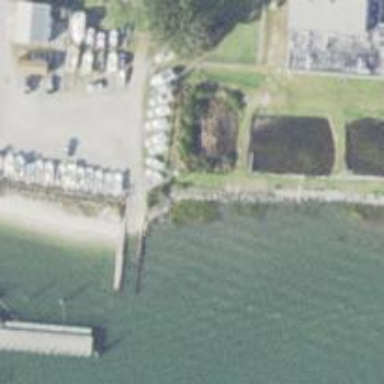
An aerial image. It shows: Slipway on leisure land.